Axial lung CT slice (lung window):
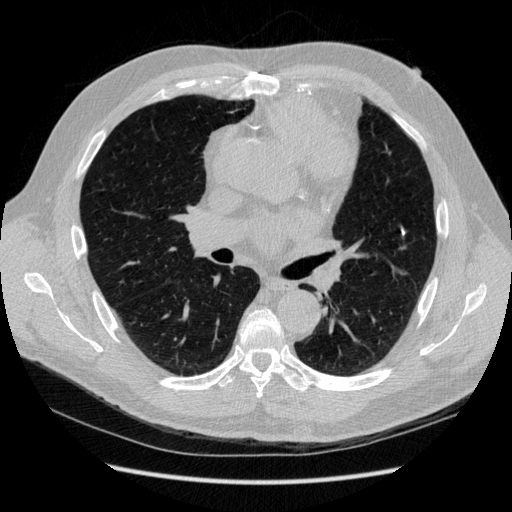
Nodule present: yes
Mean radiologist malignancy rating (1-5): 1